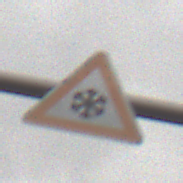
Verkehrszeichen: SchneeOderEisglaette
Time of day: MorningAfternoon
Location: Outdoor (Nature)
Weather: Overcast
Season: NotSpecified
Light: Natural